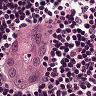
Metastatic tissue present: yes